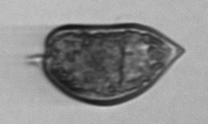
Label: Prorocentrum_micans